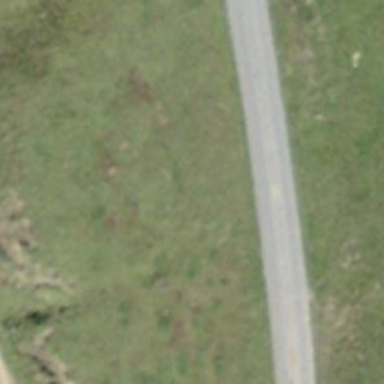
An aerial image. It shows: Unclassified road.